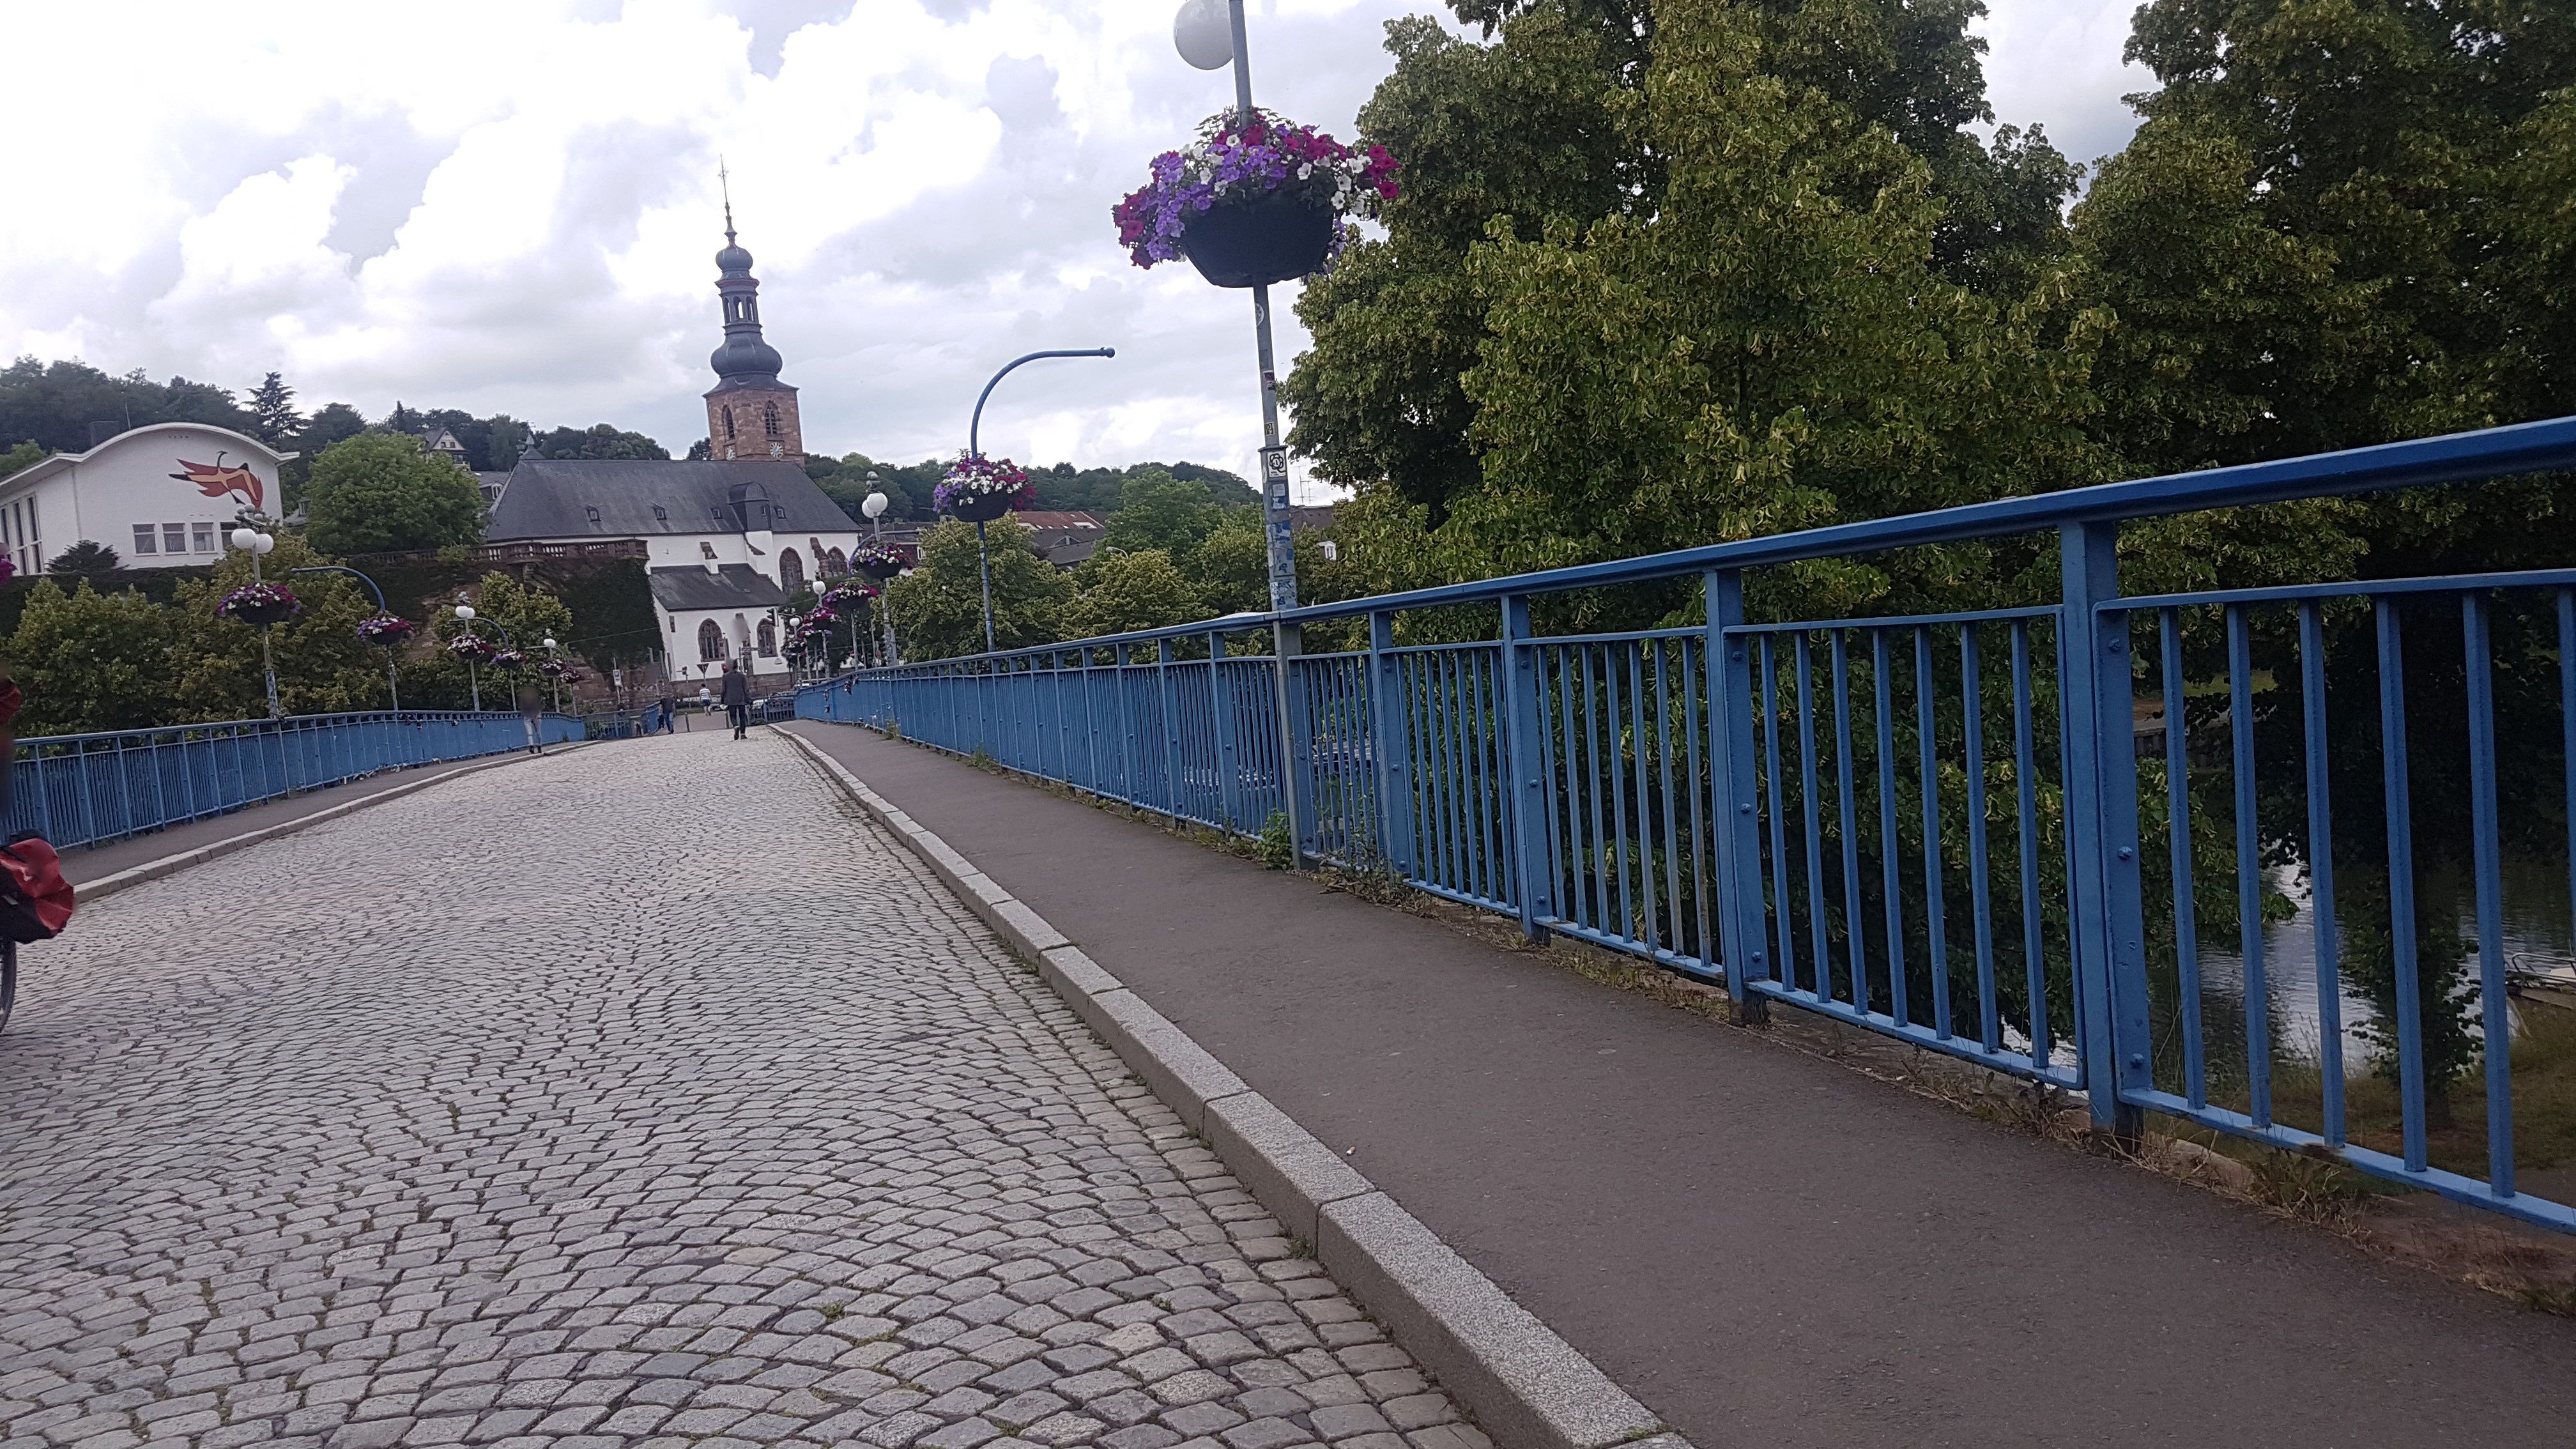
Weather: cloudy
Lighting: day
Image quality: good
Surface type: cycling surface
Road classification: service, path
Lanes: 1
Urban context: urban centre
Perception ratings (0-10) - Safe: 5.67, Lively: 7.81, Beautiful: 9.1, Boring: 1.85, Depressing: 3.55, Wealthy: 3.04